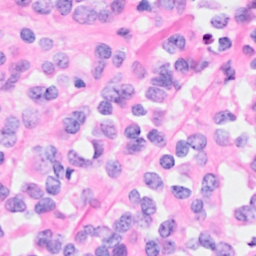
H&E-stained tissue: Breast